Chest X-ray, PA view. Patient: 59 years old, sex F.
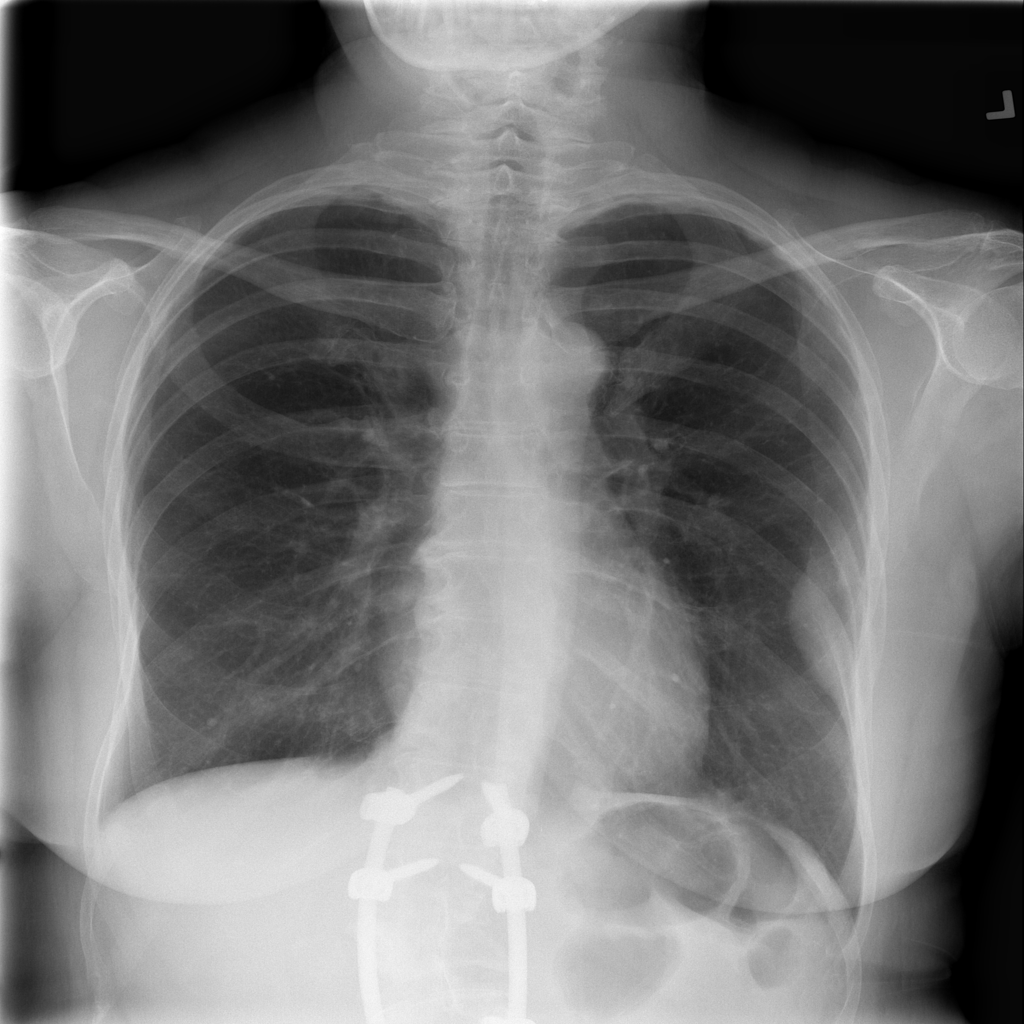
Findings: Mass